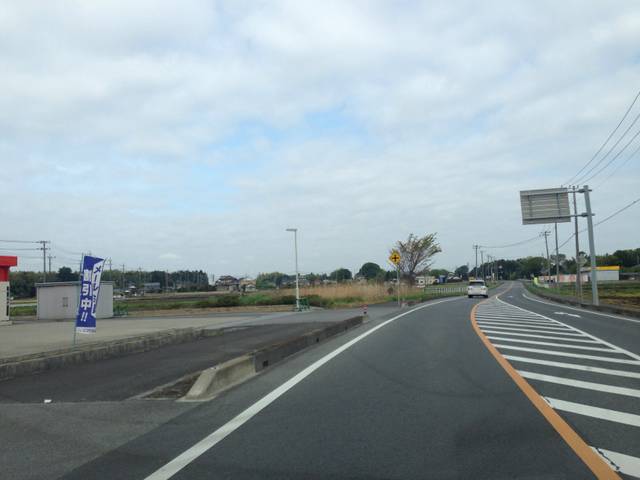
Region: Japan
Coordinates: 36.144, 140.03